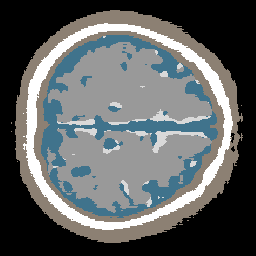
Label: no_lesion